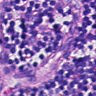
Metastatic tissue present: no